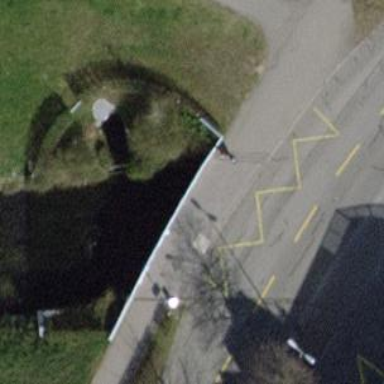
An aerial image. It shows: Bus stop with platform for public transport.